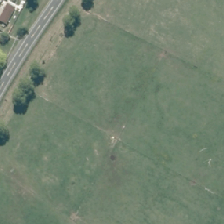
Land cover: urban_parkland